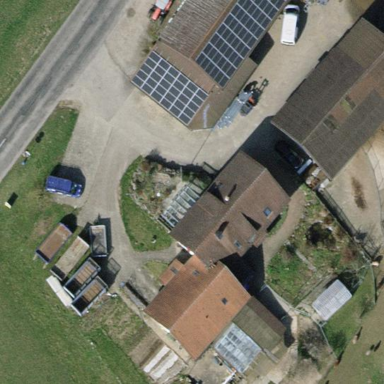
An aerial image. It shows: Farmyard area.